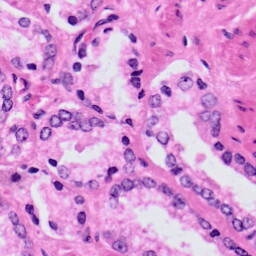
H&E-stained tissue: Prostate